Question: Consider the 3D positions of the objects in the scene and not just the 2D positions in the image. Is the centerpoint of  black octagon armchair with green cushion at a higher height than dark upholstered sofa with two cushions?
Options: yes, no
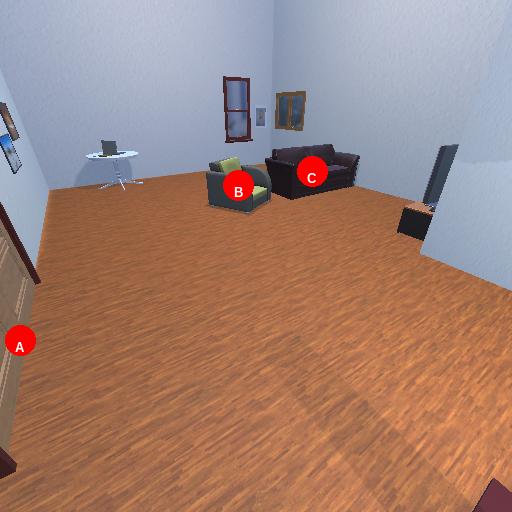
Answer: yes